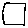
Label: square